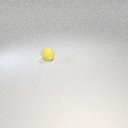
small yellow rubber sphere